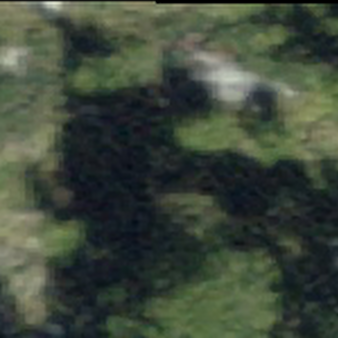
Label: other